Question: I used the codes below to display an image
'''
NSImage *image = [[[NSImage alloc] initWithContentsOfURL:url] autorelease];
NSImageView *newImageView = nil;
newImageView = [[NSImageView alloc] initWithFrame:[self bounds]];
[newImageView setImage:image];
[newImageView setAutoresizingMask:NSViewWidthSizable | NSViewHeightSizable];
'''
the NSImageView will resize the NSimage automatically

How to get the actual display size of the NSImage?
Welcome any comment
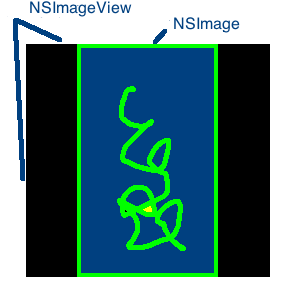
Answer: I have such a method for iOS, you may be able to adapt it:
'''
@implementation UIImageView (additions)
- (CGSize)imageScale {
CGFloat sx = self.frame.size.width / self.image.size.width;
CGFloat sy = self.frame.size.height / self.image.size.height;
CGFloat s = 1.0;
switch (self.contentMode) {
case UIViewContentModeScaleAspectFit:
s = fminf(sx, sy);
return CGSizeMake(s, s);
break;
case UIViewContentModeScaleAspectFill:
s = fmaxf(sx, sy);
return CGSizeMake(s, s);
break;
case UIViewContentModeScaleToFill:
return CGSizeMake(sx, sy);
default:
return CGSizeMake(s, s);
}
}
- (CGRect)imageRect {
CGSize imgScale = [self imageScale];
return CGRectCenteredInCGRect(CGRectFromCGSize(CGSizeScale(self.image.size, imgScale.width, imgScale.height)), self.frame);
}
@end
CGRect CGRectCenteredInCGRect(CGRect inner, CGRect outer) {
return CGRectMake((outer.size.width - inner.size.width) / 2.0, (outer.size.height - inner.size.height) / 2.0, inner.size.width, inner.size.height);
}
'''